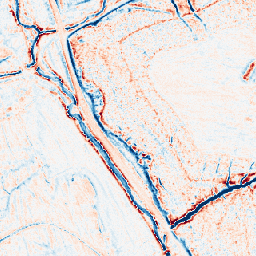
Category: classical
Decomposition family: gaussian
Decomposition parameters: sigma: 2
Upsampling method: nearest
Upsampling parameters: scale: 8
Upsampling scale: 8